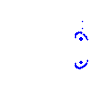
Particle: proton